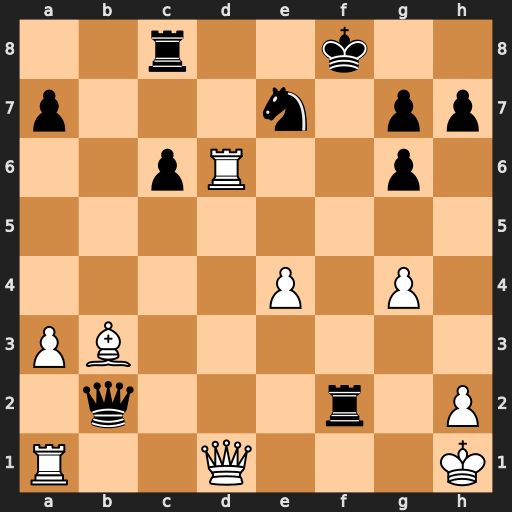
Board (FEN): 2r2k2/p3n1pp/2pR2p1/8/4P1P1/PB6/1q3r1P/R2Q3K
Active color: w
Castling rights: -
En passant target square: -
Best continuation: Rd8+ Rxd8 Qxd8#